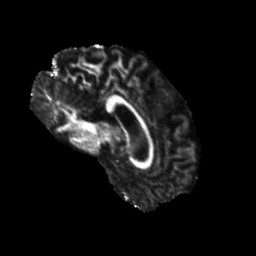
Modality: FA
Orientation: sagittal
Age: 52
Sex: male
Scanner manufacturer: siemens
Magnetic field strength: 3 T
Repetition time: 5.25 s
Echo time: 0.08 s